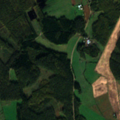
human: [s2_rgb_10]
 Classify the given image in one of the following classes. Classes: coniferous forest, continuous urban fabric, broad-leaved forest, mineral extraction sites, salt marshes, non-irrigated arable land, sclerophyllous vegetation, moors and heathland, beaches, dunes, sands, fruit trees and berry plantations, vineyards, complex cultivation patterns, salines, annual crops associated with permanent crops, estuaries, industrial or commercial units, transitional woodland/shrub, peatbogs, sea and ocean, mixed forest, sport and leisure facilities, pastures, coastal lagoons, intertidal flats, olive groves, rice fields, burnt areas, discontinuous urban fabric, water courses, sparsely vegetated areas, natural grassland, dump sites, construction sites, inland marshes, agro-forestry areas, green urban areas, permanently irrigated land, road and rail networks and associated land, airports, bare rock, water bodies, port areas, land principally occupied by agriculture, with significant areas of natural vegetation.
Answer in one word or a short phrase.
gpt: non-irrigated arable land, land principally occupied by agriculture, with significant areas of natural vegetation, broad-leaved forest, mixed forest